Question: Is it possible to have in tabs and run multiple different items in the same project, for example:

When I press ctrl+f5 it will either run only the first item or return an error that there's more than one main().
I'm asking this because currently, in order to run multiple different programs I have to make a new project, then add an item, then set that project as start up project, this is really inefficient and annoying and I can't easily switch between tabs like that.
Note: this is for .cpp projects/items.
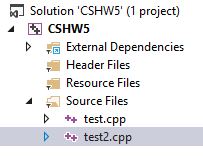
Answer: You cannot have more than one 'main' in a project.
However you can modify a projects run command, per <URL>:
1. Select the solution in Solution Explorer and then choose "Properties" on the context menu.
2. Select "Common Properties", "Startup Project" on the "Properties" dialog box.
3. For each project that you want to change, choose either "Start", "Start without debugging", or "None".
So you're saying rather than wanting to run in parallel you want to build in parallel, .
That's a really nasty hack as described here: <URL>
Just bear in mind if you try you're going against Visual Studio's design. Think of it like using a pistol to bring down an elephant cause you don't like how long it takes to load the elephant gun.
Test.cpp:
'''
int main(){
return 0;
}
'''
Test2.cpp:
'''
int main(){
return 2;
}
'''
Test.cpp
'''
int test(){
return 0;
}
'''
Test2.cpp
'''
int test2(){
return 2;
}
'''
main.cpp
'''
int main(int argc, char* argv[]){
if(argc > 1 && atoi(argv[1]) == 2){
return test2();
}
else
{
return test();
}
}
'''